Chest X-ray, AP view. Patient: 58 years old, sex F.
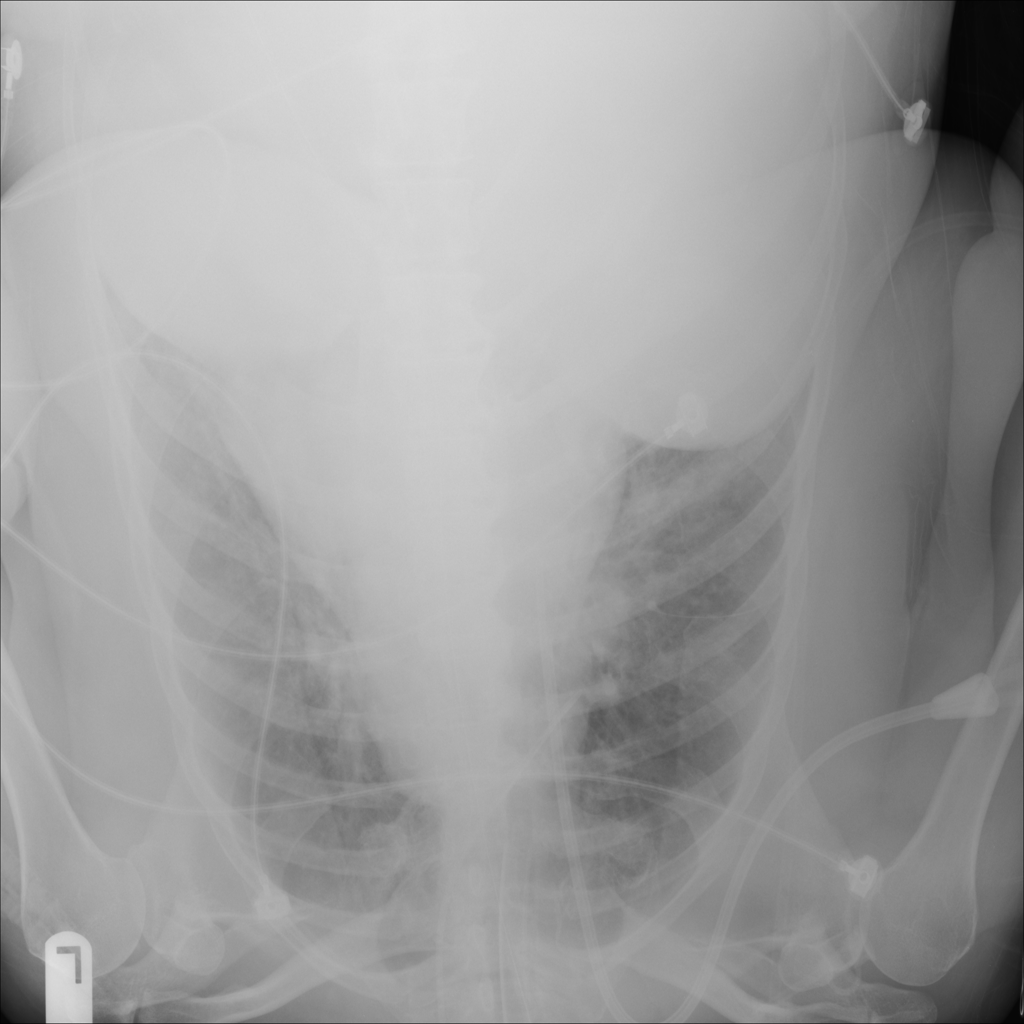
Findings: No Finding